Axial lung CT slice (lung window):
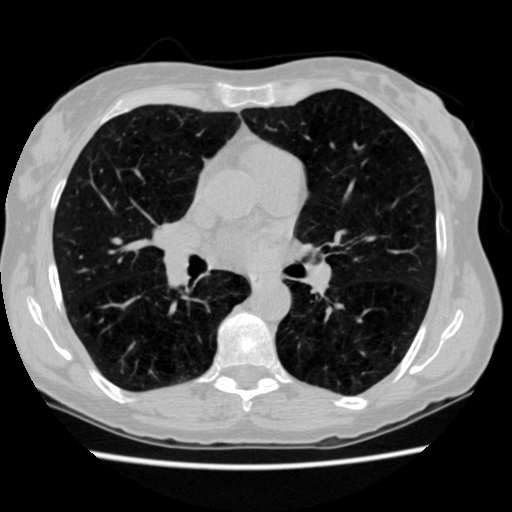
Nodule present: no